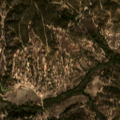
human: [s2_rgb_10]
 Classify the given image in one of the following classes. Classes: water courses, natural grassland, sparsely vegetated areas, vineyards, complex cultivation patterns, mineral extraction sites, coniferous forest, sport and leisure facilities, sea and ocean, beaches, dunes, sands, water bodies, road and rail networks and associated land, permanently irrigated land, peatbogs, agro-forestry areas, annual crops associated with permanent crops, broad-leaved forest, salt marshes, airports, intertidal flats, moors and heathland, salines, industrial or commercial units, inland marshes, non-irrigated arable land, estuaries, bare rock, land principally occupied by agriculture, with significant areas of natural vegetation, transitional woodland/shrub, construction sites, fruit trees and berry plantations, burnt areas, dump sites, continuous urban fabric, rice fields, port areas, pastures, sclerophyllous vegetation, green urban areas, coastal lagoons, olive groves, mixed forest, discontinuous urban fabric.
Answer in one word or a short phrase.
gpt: agro-forestry areas, broad-leaved forest, transitional woodland/shrub